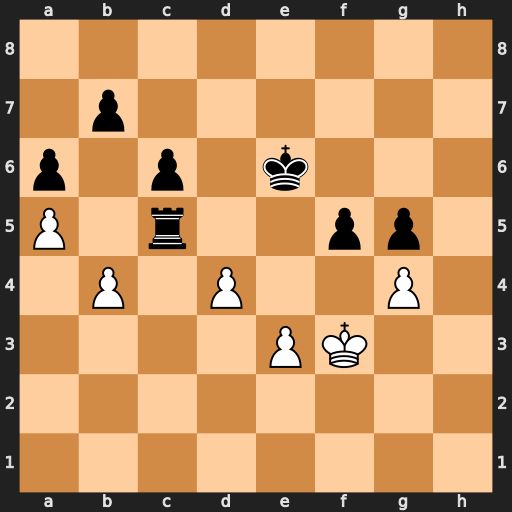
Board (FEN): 8/1p6/p1p1k3/P1r2pp1/1P1P2P1/4PK2/8/8
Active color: w
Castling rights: -
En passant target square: -
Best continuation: bxc5 fxg4+ Kxg4 Kd5 Kf5 g4 Kf4